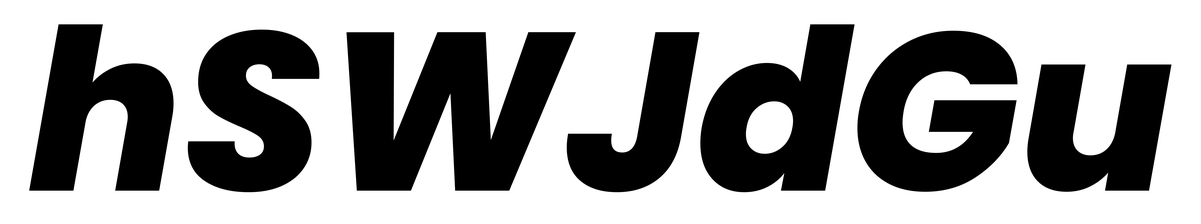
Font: Poppins-ExtraBoldItalic